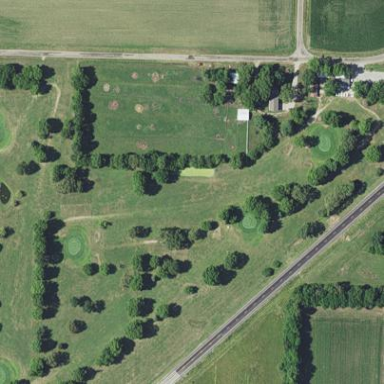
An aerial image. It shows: Golf course surrounded by greenery.